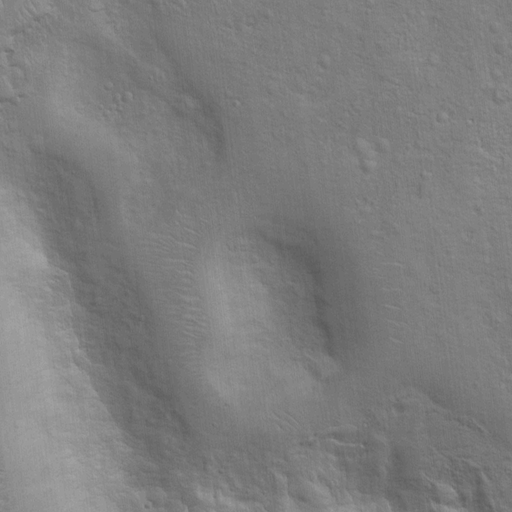
Classes present: Background, Cone